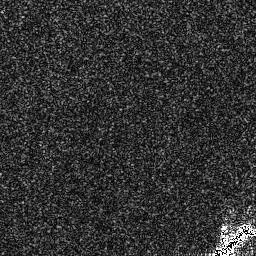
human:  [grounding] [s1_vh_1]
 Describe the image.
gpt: In the satellite image, there is  <ref>1 medium ship </ref> <box>[[83, 84, 99, 99, 0]]</box> located at bottom right.